Question: Is it ok to save user defined preferences in another preference (comma separated) or is there a cleaner and better way?
'''
<?xml version="1.0" encoding="utf-8"?>
<PreferenceScreen
xmlns:android="http://schemas.android.com/apk/res/android">
<PreferenceCategory android:key="client" android:title="@string/client">
<PreferenceScreen
android:key="manage_sources"
android:title="@string/manage_sources"
android:persistent="false">
<com.example.preference.EditSourcePreference
android:key="add_source"
android:title="@string/add_source"
android:dialogTitle="@string/add_source" />
<PreferenceCategory
android:key="sources"
android:title="@string/sources" />
</PreferenceScreen>
</PreferenceCategory>
</PreferenceScreen>
'''
This is a nested PreferenceScreen providing a Preference for adding sources.
Here's the Java Code:
'''
public class EditSourcePreference extends EditTextPreference implements TextWatcher {
private EditText source;
private Button positiveButton;
private String originalSource;
public EditSourcePreference(Context context) {
super(context);
}
public EditSourcePreference(Context context, AttributeSet attrs) {
super(context, attrs);
}
@Override
protected void showDialog(Bundle state) {
super.showDialog(state);
source = getEditText();
source.addTextChangedListener(this);
positiveButton = ((AlertDialog) getDialog()).getButton(AlertDialog.BUTTON_POSITIVE);
afterTextChanged(source.getText());
originalSource = source.getText().toString();
}
@Override
protected void onDialogClosed(boolean positiveResult) {
if (!positiveResult) {
return;
}
SharedPreferences pref = PreferenceManager.getDefaultSharedPreferences(getContext());
SharedPreferences.Editor editor = pref.edit();
String sources = pref.getString("sources", ""),
newSource = source.getText().toString();
boolean append = sources.indexOf(originalSource) != -1; // TODO: needs debugging!!!
if (append) {
if (!"".equals(sources)) {
sources += ";";
}
sources += newSource;
} else {
sources = sources.replace(originalSource, newSource);
}
editor.putString("sources", sources);
editor.commit();
super.onDialogClosed(positiveResult);
}
@Override
public void beforeTextChanged(CharSequence s, int start, int count, int after) {
}
@Override
public void onTextChanged(CharSequence s, int start, int before, int count) {
}
@Override
public void afterTextChanged(Editable s) {
positiveButton.setEnabled(s.toString().matches("^[a-z0-9_:/]+[.]+[a-z0-9_.:/]+$"));
}
}
'''
It should look like this and will be extended by editing and deleting entries:

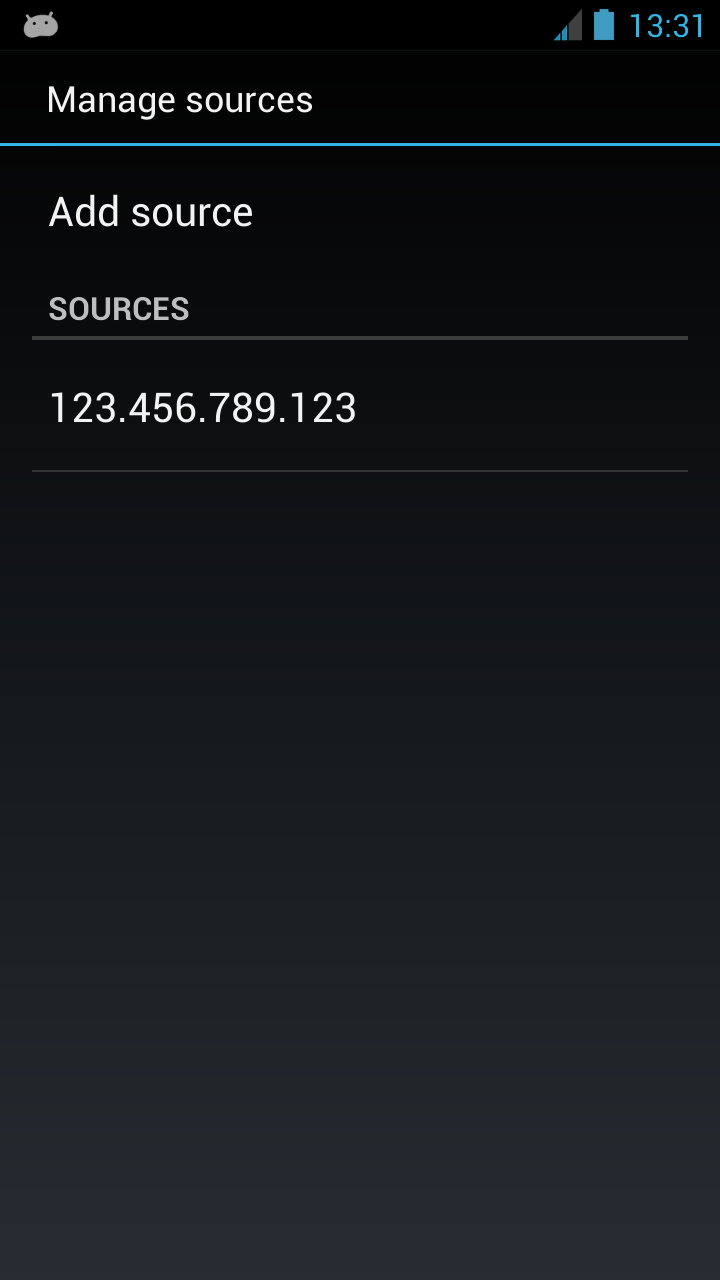
Answer: Refer to <URL>. If you have questions there, let me know.
Edit: Sorry, somehow, the code you pasted did not load the first time. I'll put here a way of taking the preferences from a saved file in a jiffy.
Here they are, sorry if there'some error in there, I typed it in Notepad.
'''
private final String PREFS_NAME = "prefs";
private final String KEY_AGE = "age";
private final String KEY_COUNTRY = "location";
SharedPreferences sharedPreferences = ctx.getSharedPreferences(PREFS_NAME, Context.MODE_PRIVATE);
SharedPreferences.Editor editor = sharedPreferences.edit();
editor.putInt(KEY_AGE, "13");
editor.putString(KEY_COUNTRY, "USA");
editor.commit();
// To retrieve the values
SharedPreferences sharedPreferences = ctx.getSharedPreferences(PREFS_NAME, Context.MODE_PRIVATE);
sharedPreferences.getInt(KEY_AGE, 0);
sharedPreferences.getString(KEY_COUNTRY, 0);
'''
If this does not suit your needs, then use a <URL>.